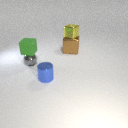
small yellow metal cube above large brown metal cube